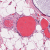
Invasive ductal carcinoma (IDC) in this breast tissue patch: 0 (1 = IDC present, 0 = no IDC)